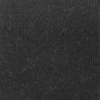
Label: dusty